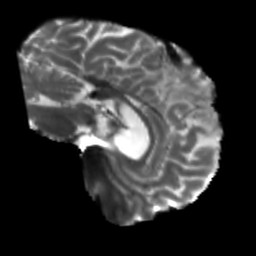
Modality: T2w
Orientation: sagittal
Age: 41
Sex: male
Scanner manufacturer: siemens
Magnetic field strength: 3 T
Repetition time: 5.25 s
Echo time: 0.08 s